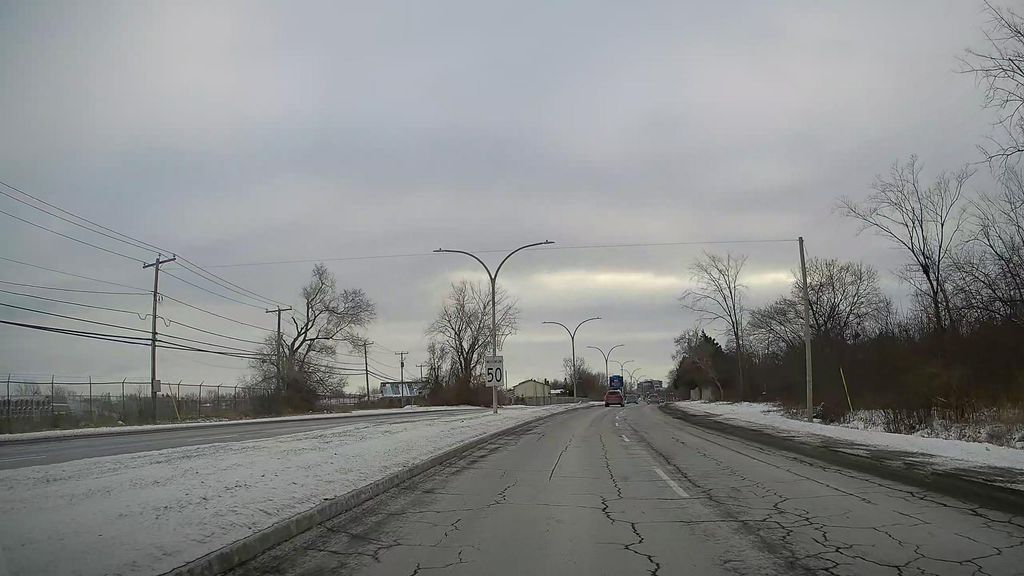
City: montreal